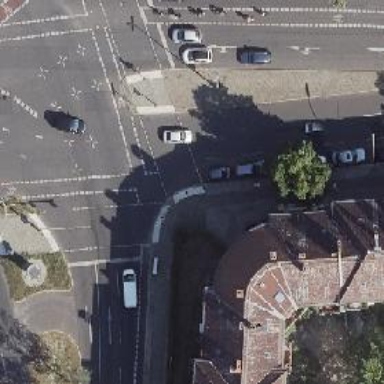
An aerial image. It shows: Road crossing with traffic signals.